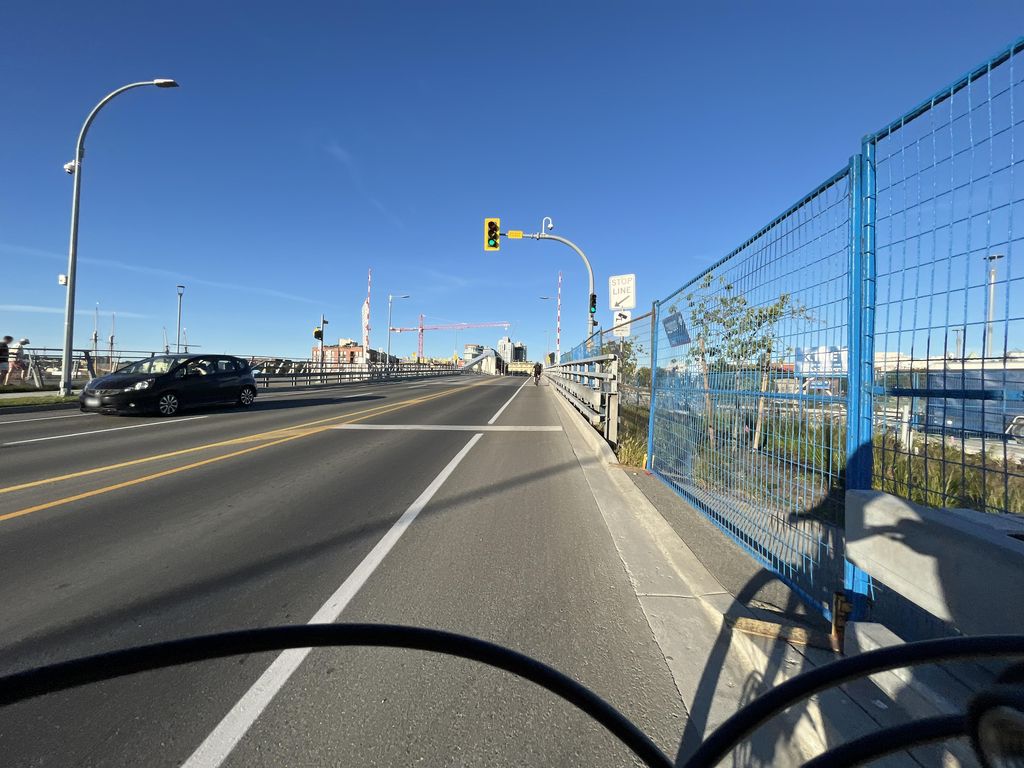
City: victoria